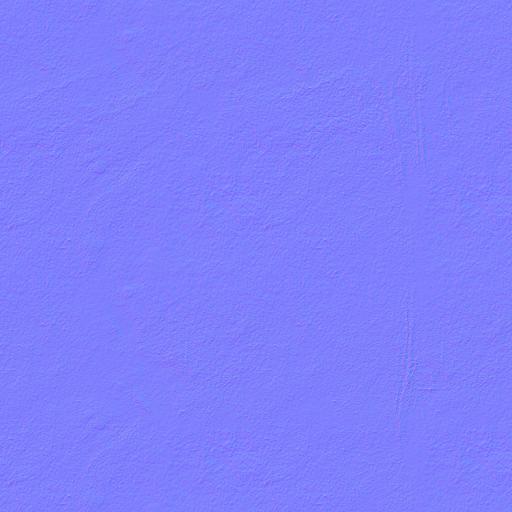
dirt dirty imperfection imperfections rough smear surface